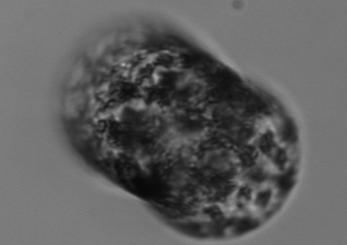
Label: Guinardia_flaccida